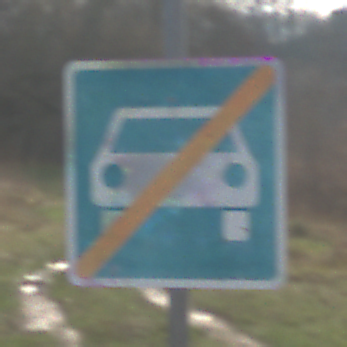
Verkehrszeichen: EndeKraftfahrstrasse
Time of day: MorningAfternoon
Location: Outdoor (Nature)
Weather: PartlyCloudy
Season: NotSpecified
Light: Natural